Question: I've a complex UI-system which allows a lot of stuff which also can be done with WPF but supports multiple plattforms ( iOS, Android, Windows, ... ). It's not completed yet and now i'm facing the following issue:
My designer wants rotating objects! Rotating objects are far more complex than simple axis aligned ones, which are the reason i can't use <URL>. A little graphic which might help to understand the problem:

You can see that i need to clip the object "" by the bounds of the "". As far as i know there are few options:
- -
However both seem to cause a lot of different issues and might be a source for performance leaks. Is there any other way to archive what i want or is there any way to improve the both approaches above?
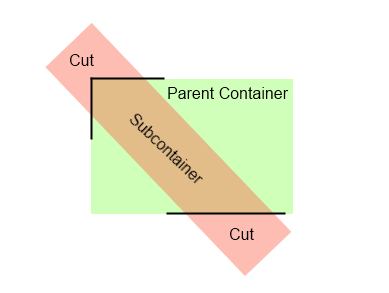
Answer: I ended up with using the Stencil-Buffer, this generates more draw calls than the depth-approach but is much easier to implement.
Before i draw i wrote this code:
'''
if (_Mask)
{
if (Stage.StencilMaskDepth++ == 0)
GL.Enable(EnableFlags.STENCIL_TEST);
GL.ColorMask(false, false, false, false);
GL.DepthMask(false);
GL.StencilFunc(StencilFunction.ALWAYS, Stage.StencilMaskDepth, Stage.StencilMaskDepth);
GL.StencilOp(StencilOp.INCR, StencilOp.INCR, StencilOp.INCR);
// Draw rectangle
DrawColor(Colors.Black);
GL.ColorMask(true, true, true, true);
GL.DepthMask(true);
GL.StencilFunc(StencilFunction.EQUAL, Stage.StencilMaskDepth, Stage.StencilMaskDepth);
GL.StencilOp(StencilOp.KEEP, StencilOp.KEEP, StencilOp.KEEP);
}
'''
After all childs have been drawn this code is called:
'''
if (_Mask)
{
GL.ColorMask(false, false, false, false);
GL.DepthMask(false);
GL.StencilFunc(StencilFunction.ALWAYS, Stage.StencilMaskDepth, Stage.StencilMaskDepth);
GL.StencilOp(StencilOp.DECR, StencilOp.DECR, StencilOp.DECR);
// Draw rectangle
DrawColor(Colors.Black);
GL.ColorMask(true, true, true, true);
GL.DepthMask(true);
if (--Stage.StencilMaskDepth == 0)
GL.Disable(EnableFlags.STENCIL_TEST);
}
'''
Maybe i going to test some other approaches in a few month but currently this is the easiest to implement.